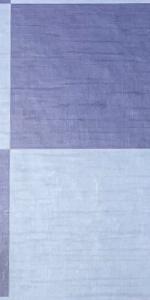
Label: Empty